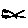
Label: fish